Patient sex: M
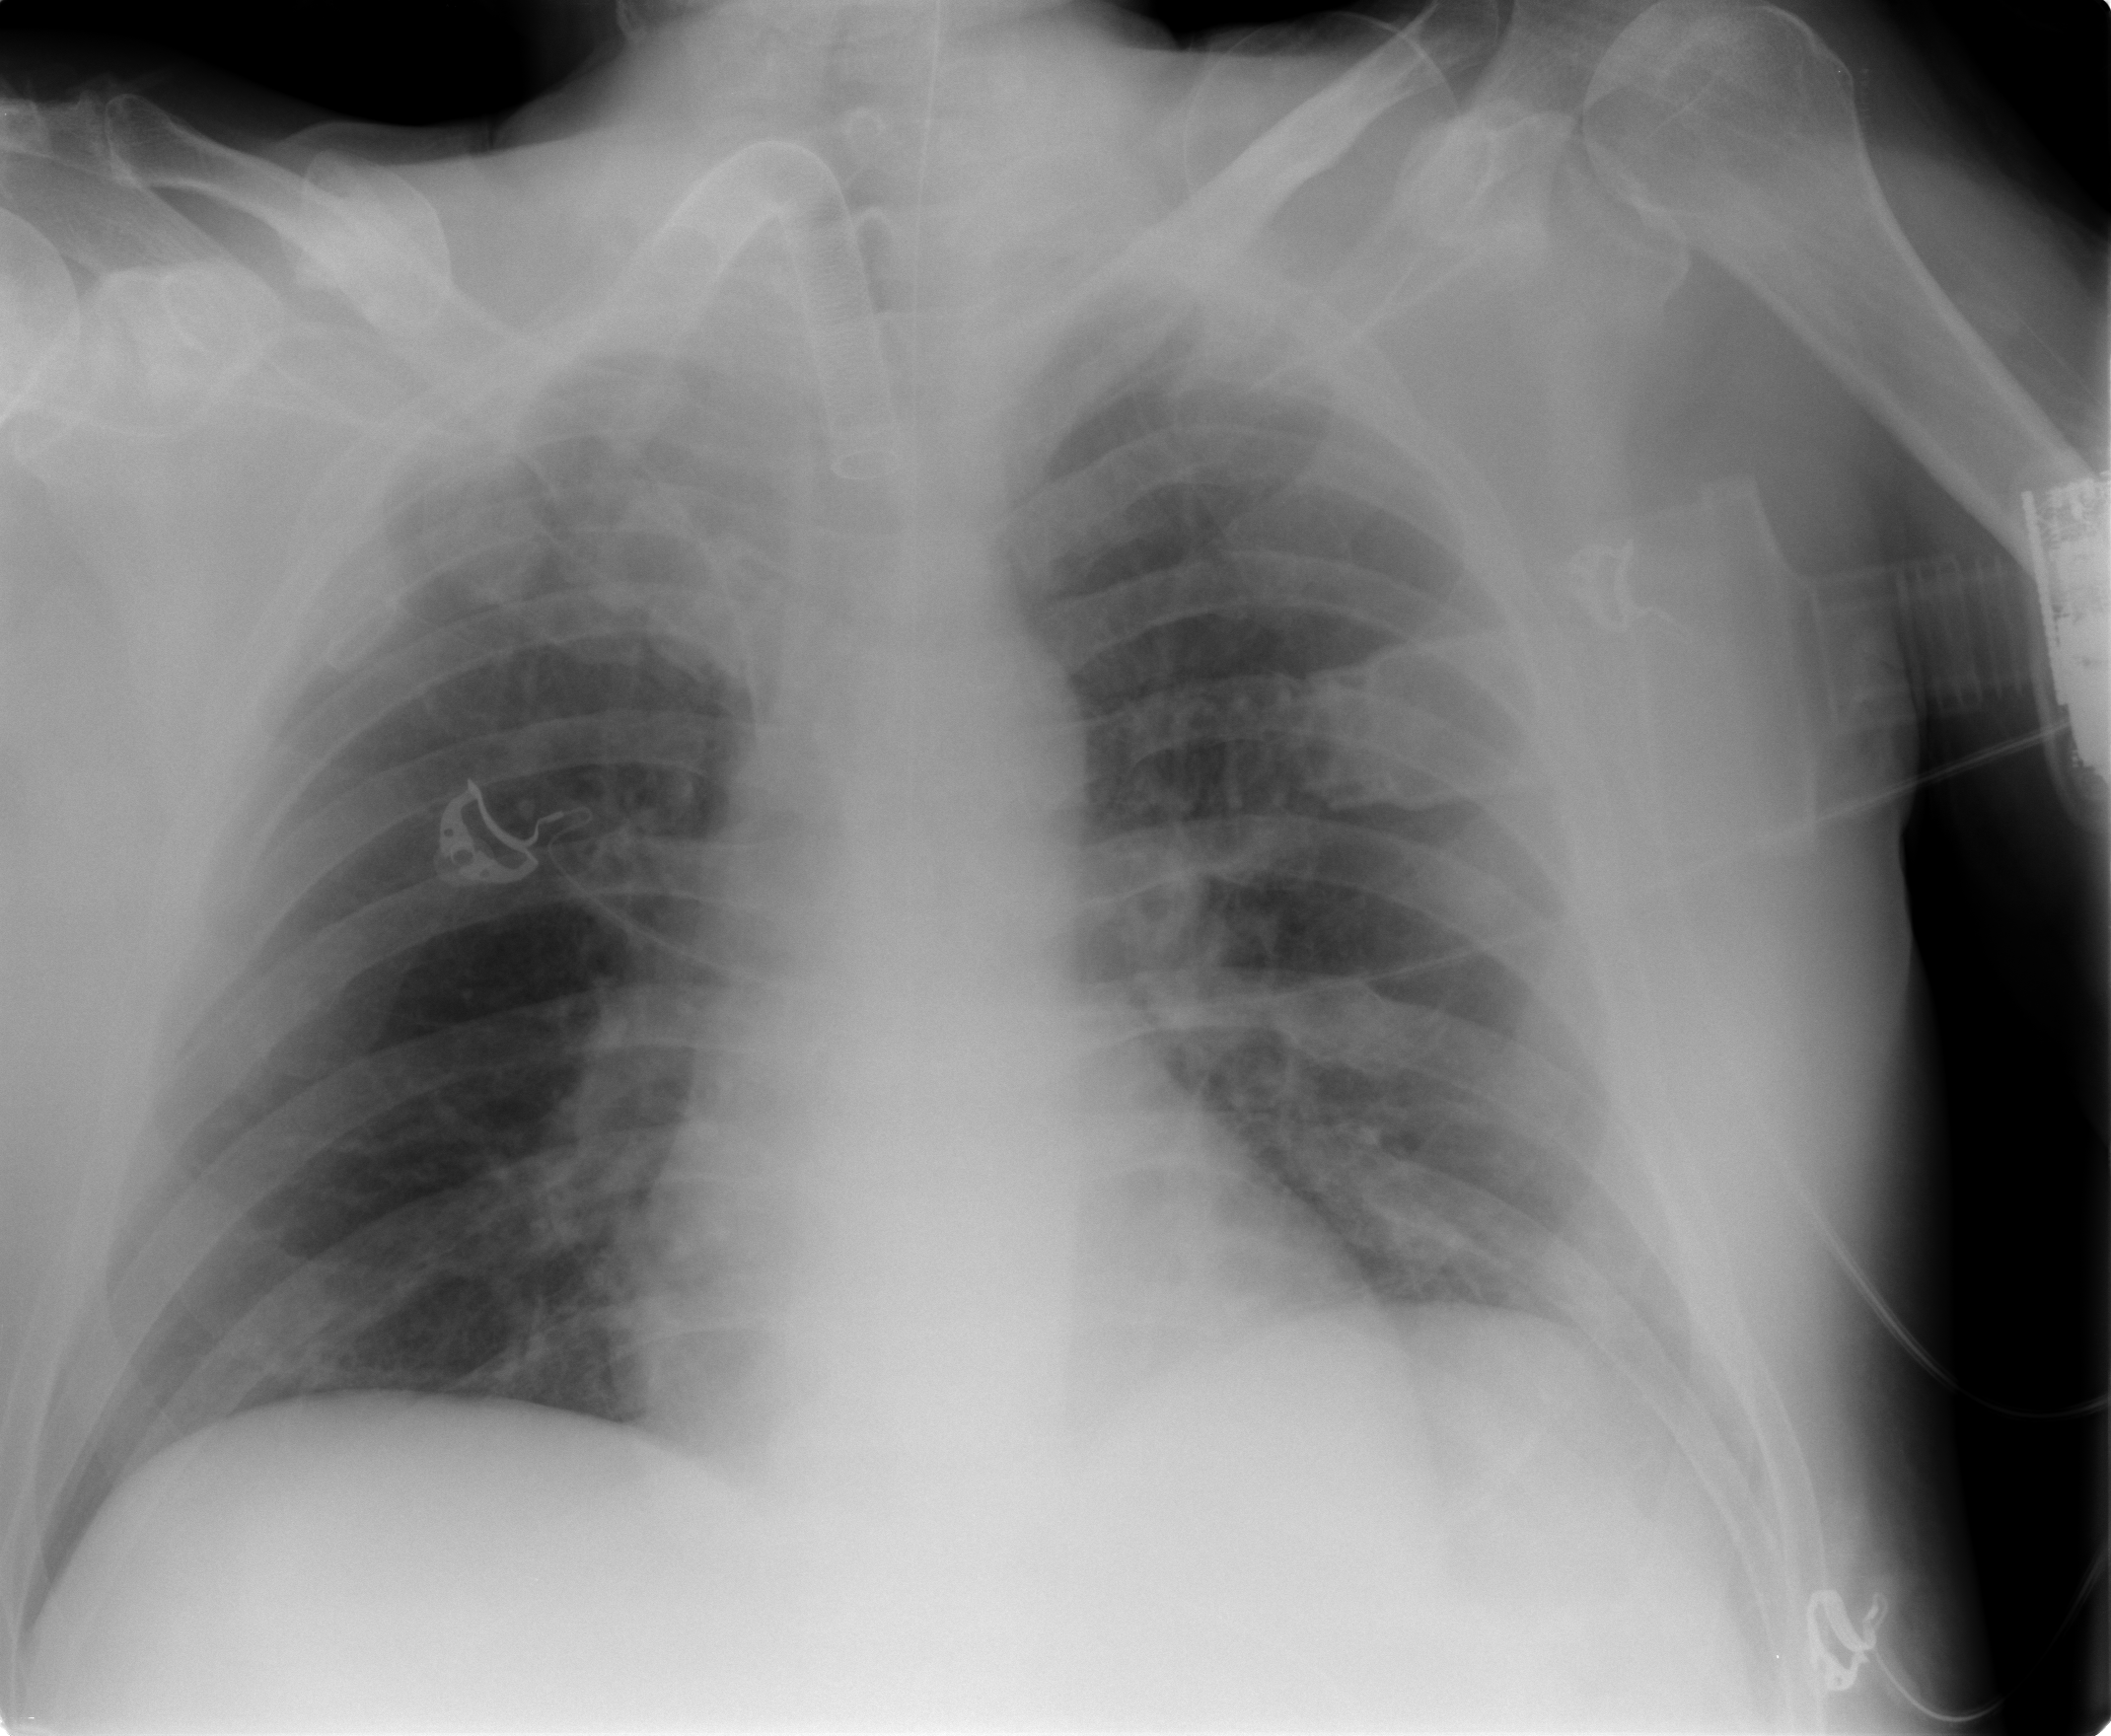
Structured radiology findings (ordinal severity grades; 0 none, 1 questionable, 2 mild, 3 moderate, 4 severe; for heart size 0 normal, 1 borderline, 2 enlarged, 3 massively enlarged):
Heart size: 0
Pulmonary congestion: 2
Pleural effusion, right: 0
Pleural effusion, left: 0
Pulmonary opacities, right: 0
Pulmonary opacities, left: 0
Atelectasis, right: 0
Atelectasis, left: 0